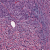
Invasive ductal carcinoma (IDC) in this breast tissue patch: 0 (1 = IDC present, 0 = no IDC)